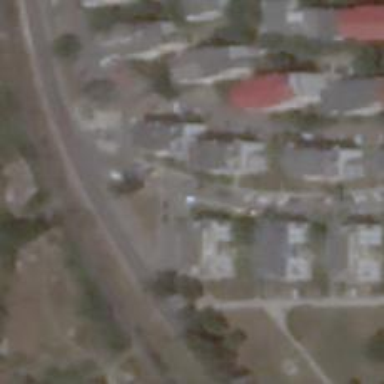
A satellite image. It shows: Residential road.